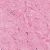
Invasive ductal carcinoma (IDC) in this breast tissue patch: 0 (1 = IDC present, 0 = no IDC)